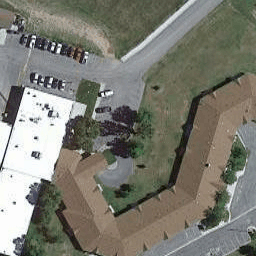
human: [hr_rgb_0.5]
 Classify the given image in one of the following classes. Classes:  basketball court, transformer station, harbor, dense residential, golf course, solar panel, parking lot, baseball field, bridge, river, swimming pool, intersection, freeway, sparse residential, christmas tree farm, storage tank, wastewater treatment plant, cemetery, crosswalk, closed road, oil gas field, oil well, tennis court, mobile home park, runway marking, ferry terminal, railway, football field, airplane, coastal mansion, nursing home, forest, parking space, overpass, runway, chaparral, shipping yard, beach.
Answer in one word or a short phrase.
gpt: nursing home